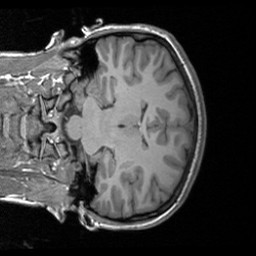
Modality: T1w
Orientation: coronal
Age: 23
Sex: female
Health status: healthy
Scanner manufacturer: siemens
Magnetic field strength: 3 T
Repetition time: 1.9 s
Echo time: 0.00226 s